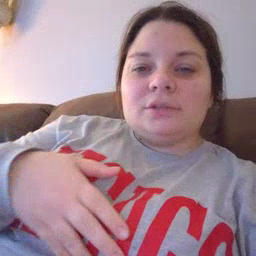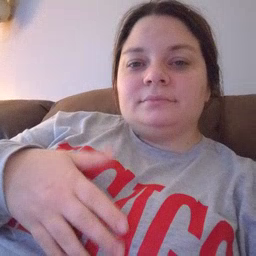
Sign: there